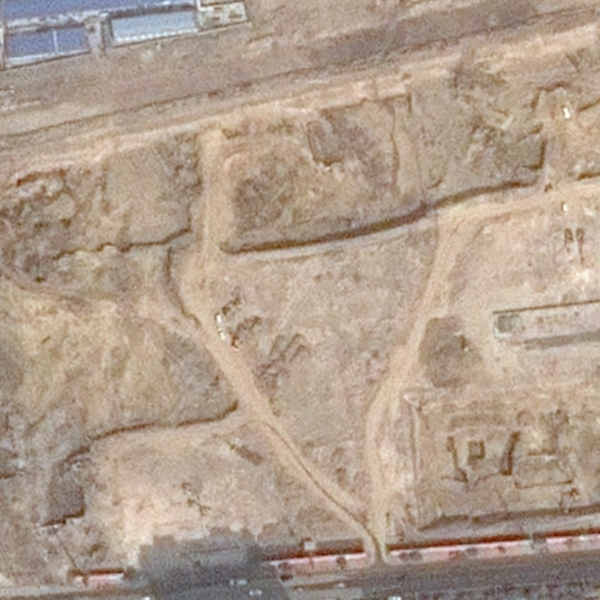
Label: BareLand